Question: I have been facing a problem where I cannot seem to make 1 to 0 or 1 relationships using OLEDB commands and SQL. As shown in this picture, I want to create this kind of relationship:

I have created this in SQL by:
'''
CREATE TABLE TableA
(
TAQID AutoIncrement PRIMARY KEY NOT NULL,
SourceAID INTEGER,
FOREIGN KEY (SourceAID) REFERENCES Table_SourceA(SourceAID),
InformationIndependantToA STRING
)
CREATE TABLE TableB
(
TBID AutoIncrement PRIMARY KEY NOT NULL,
SourceB STRING
)
CREATE TABLE Question
(
QID AutoIncrement PRIMARY KEY NOT NULL,
TAQID INTEGER, FOREIGN KEY (TAQID) REFERENCES TableA(TAQID),
TBQID INTEGER, FOREIGN KEY (TBQID) REFERENCES TableB(TBQID),
Question STRING,
MaximumMarkAvaliable INTEGER,
QuestionFileName STRING,
AnswerFileName STRING,
AdditionalNotes TEXT DEFAULT N/A
)
CREATE TABLE Marking
(
MarkID AutoIncrement PRIMARY KEY NOT NULL,
UserEmailAddress STRING,
FOREIGN KEY (UserEmailAddress) REFERENCES Table_UserDetails(EmailAddress),
QID INTEGER,
FOREIGN KEY (QID) REFERENCES Question(QID),
AnswerDateTime DATETIME,
UserAnswer TEXT,
MarkAwarded INTEGER
)
'''
However this creates 1 to many relationships between the Table A and Question and Table B and Question. I want to create 1 to zero or 1 relationships as one table from Table A/Table B isn't being used in every record of question so it would be a 1 to zero relationship while the table being used would be 1 to 1.
Any help would be appreciated.
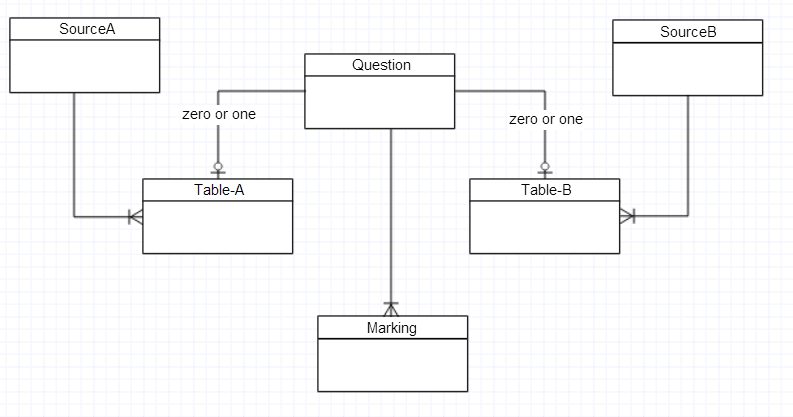
Answer: You just need two nullable FK columns in your Question table, I think.
One pointing to TableA and the other one to TableB.